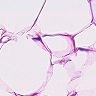
Metastatic tissue present: no